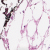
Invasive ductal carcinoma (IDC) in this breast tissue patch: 0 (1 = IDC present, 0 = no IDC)